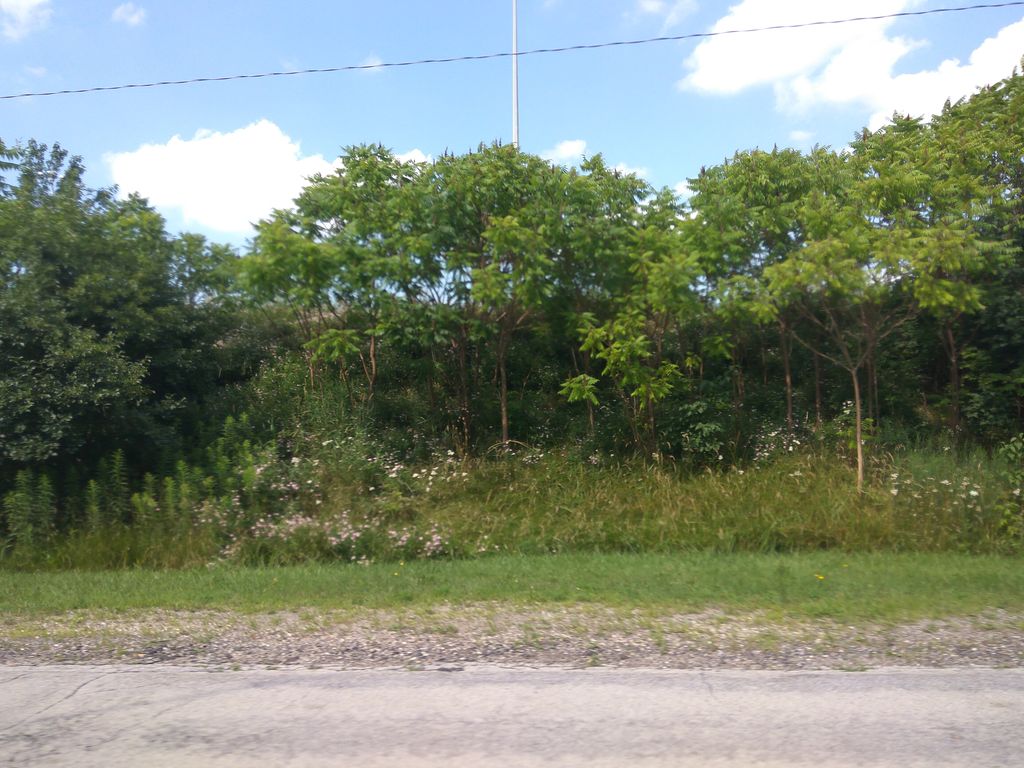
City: kitchener-waterloo